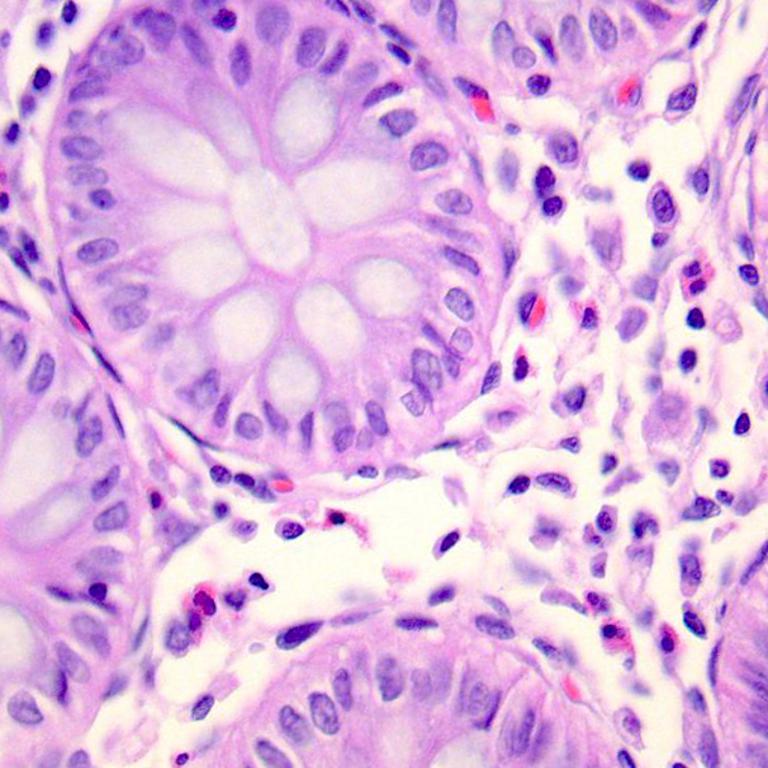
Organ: colon
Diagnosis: benign